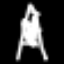
Label: The Eiffel Tower